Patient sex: M
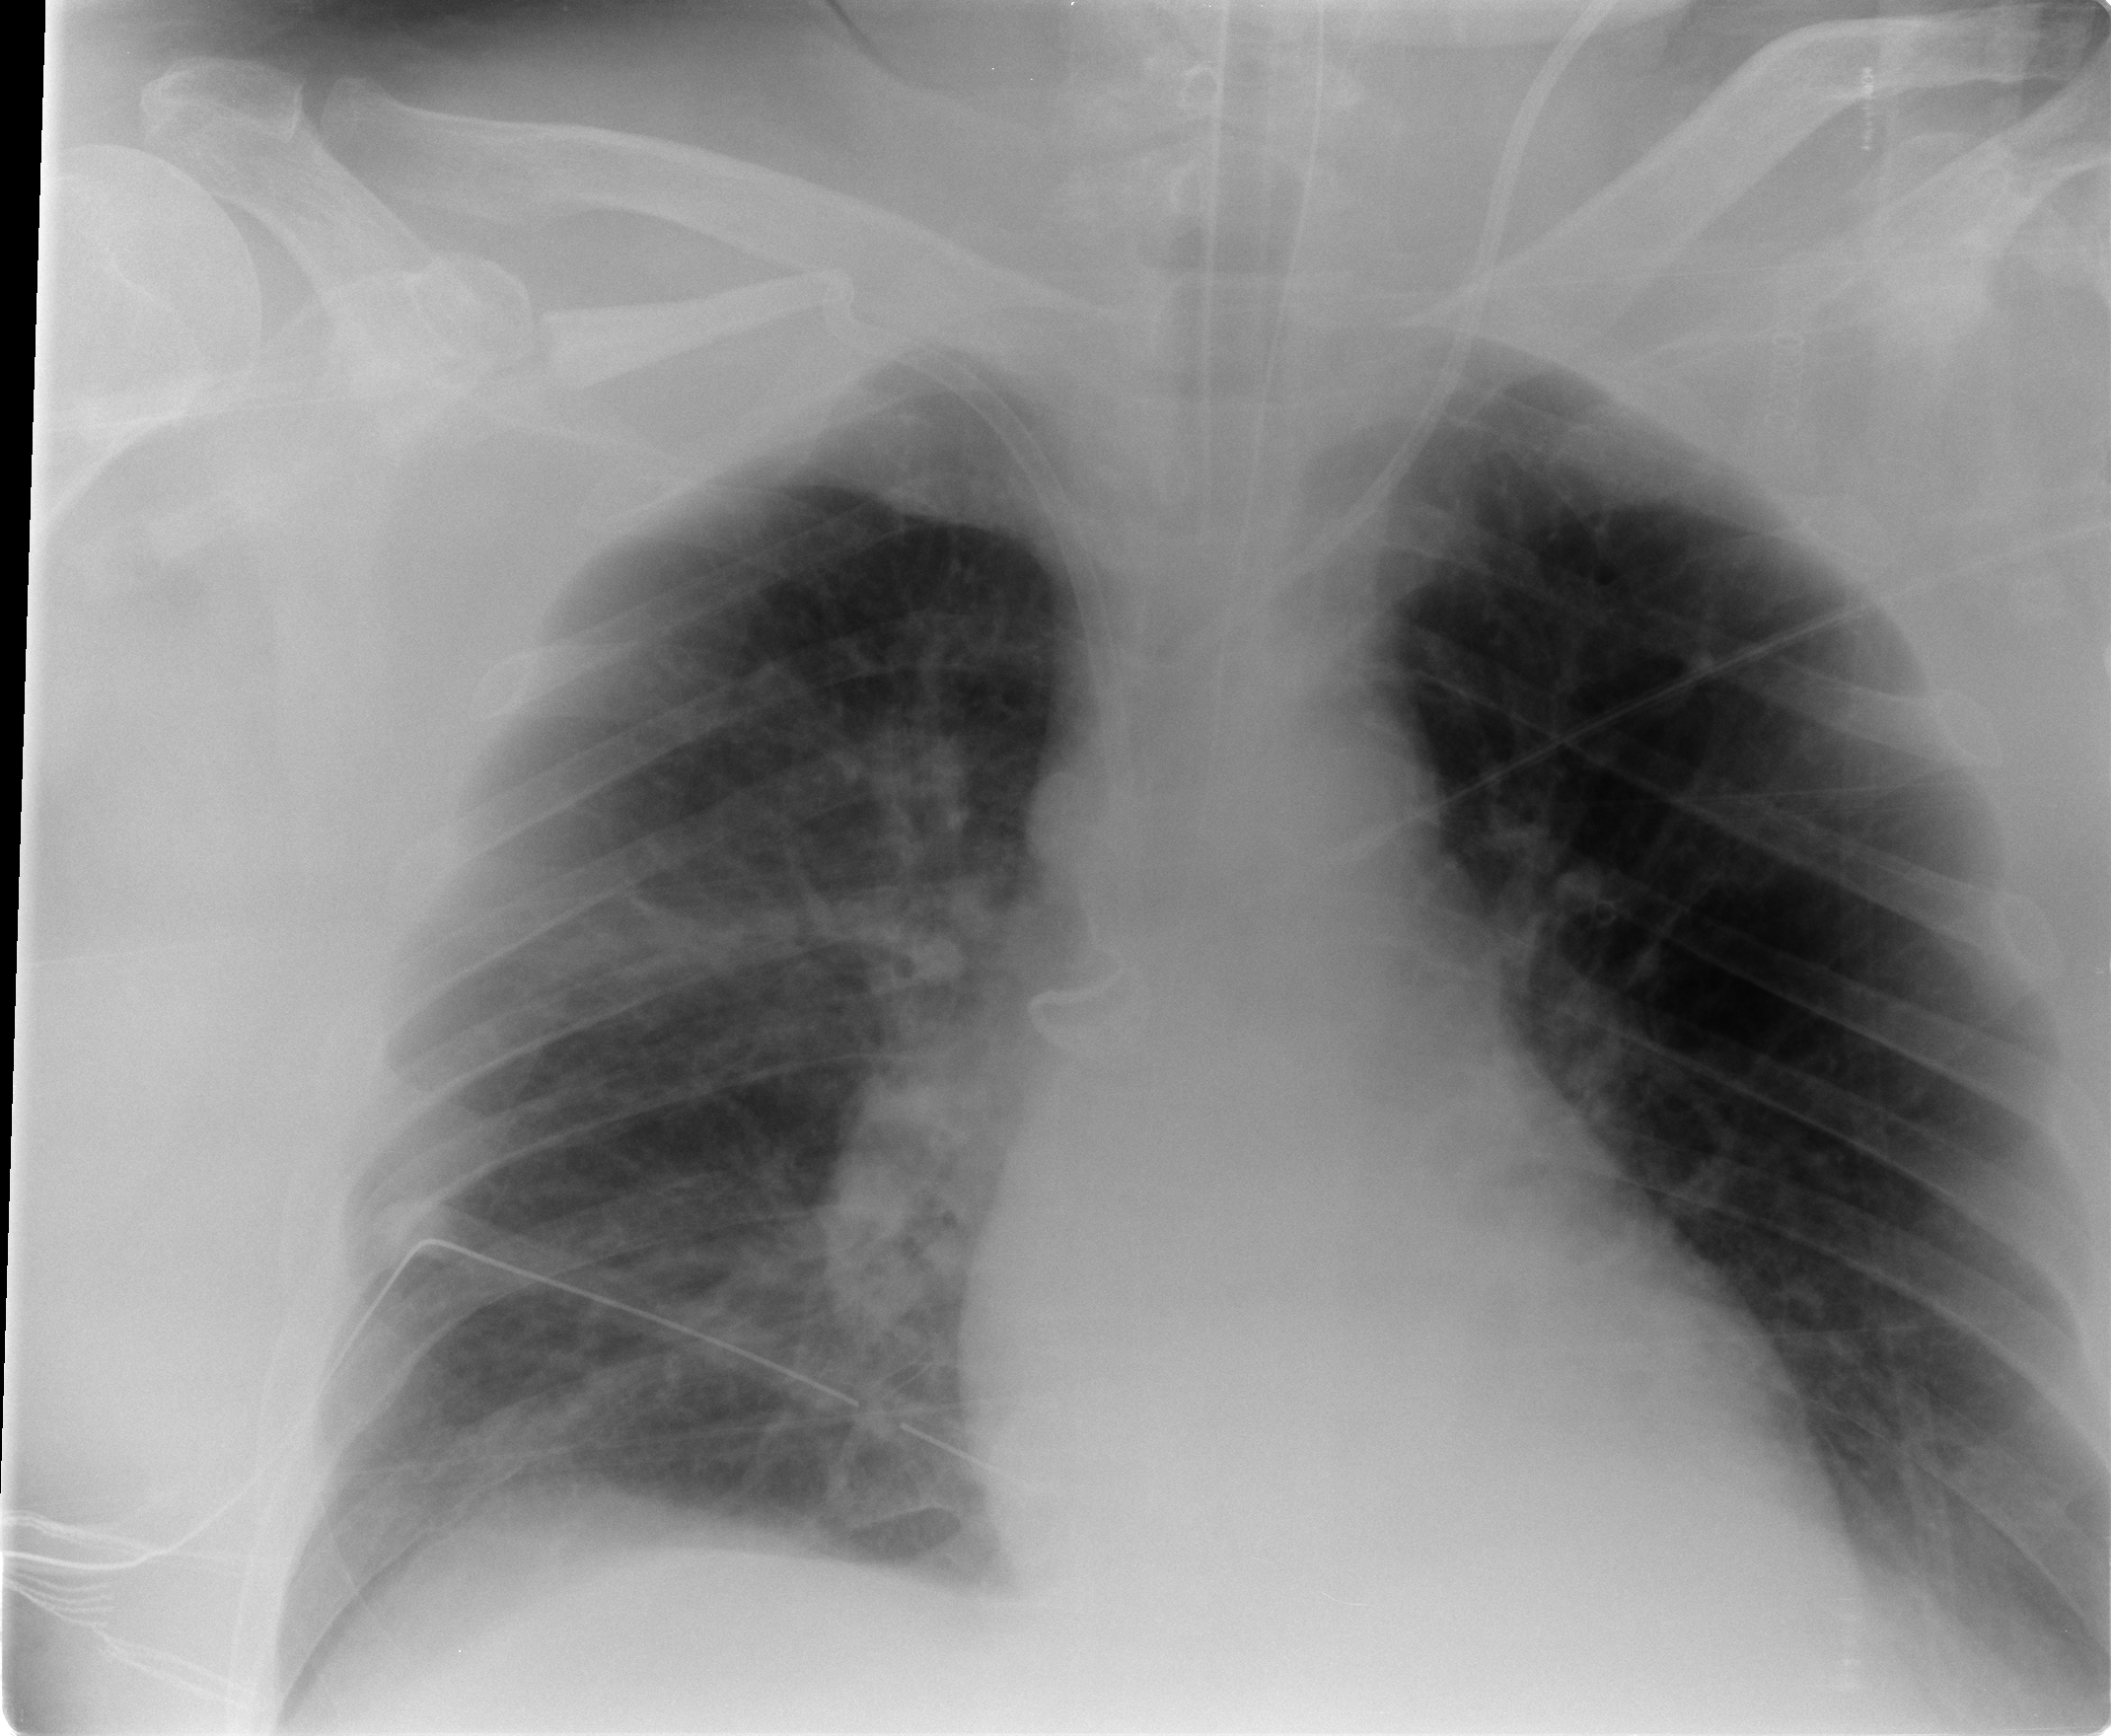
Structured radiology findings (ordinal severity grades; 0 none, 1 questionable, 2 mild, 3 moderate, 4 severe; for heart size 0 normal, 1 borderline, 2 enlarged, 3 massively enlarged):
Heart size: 0
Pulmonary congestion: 0
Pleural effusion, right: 0
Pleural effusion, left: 2
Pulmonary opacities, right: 0
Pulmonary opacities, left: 0
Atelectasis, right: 0
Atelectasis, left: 2